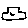
Label: car